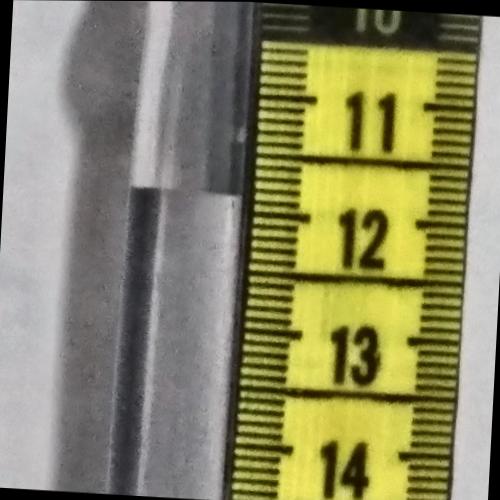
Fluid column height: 11.9 cm